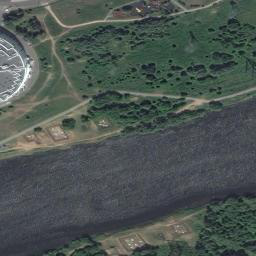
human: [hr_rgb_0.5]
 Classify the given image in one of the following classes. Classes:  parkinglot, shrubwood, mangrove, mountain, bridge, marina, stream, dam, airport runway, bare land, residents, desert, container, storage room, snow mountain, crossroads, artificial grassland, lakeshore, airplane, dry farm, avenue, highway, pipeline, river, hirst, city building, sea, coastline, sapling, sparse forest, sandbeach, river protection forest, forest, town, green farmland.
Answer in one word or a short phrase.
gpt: river